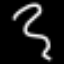
Label: squiggle